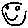
Label: smiley face